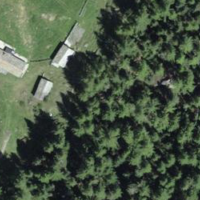
EUNIS habitat code: 43
Species observed at this site:
Rhododendron ferrugineum
Capra ibex